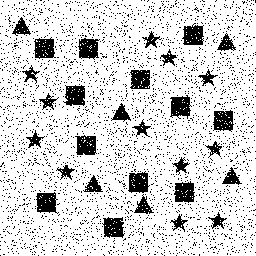
Squares: 12
Triangles: 6
Stars: 12
Total shapes: 30